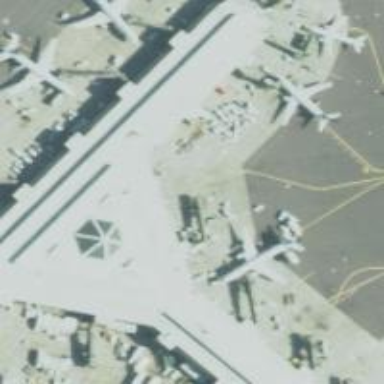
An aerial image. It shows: Airport gate.